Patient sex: F
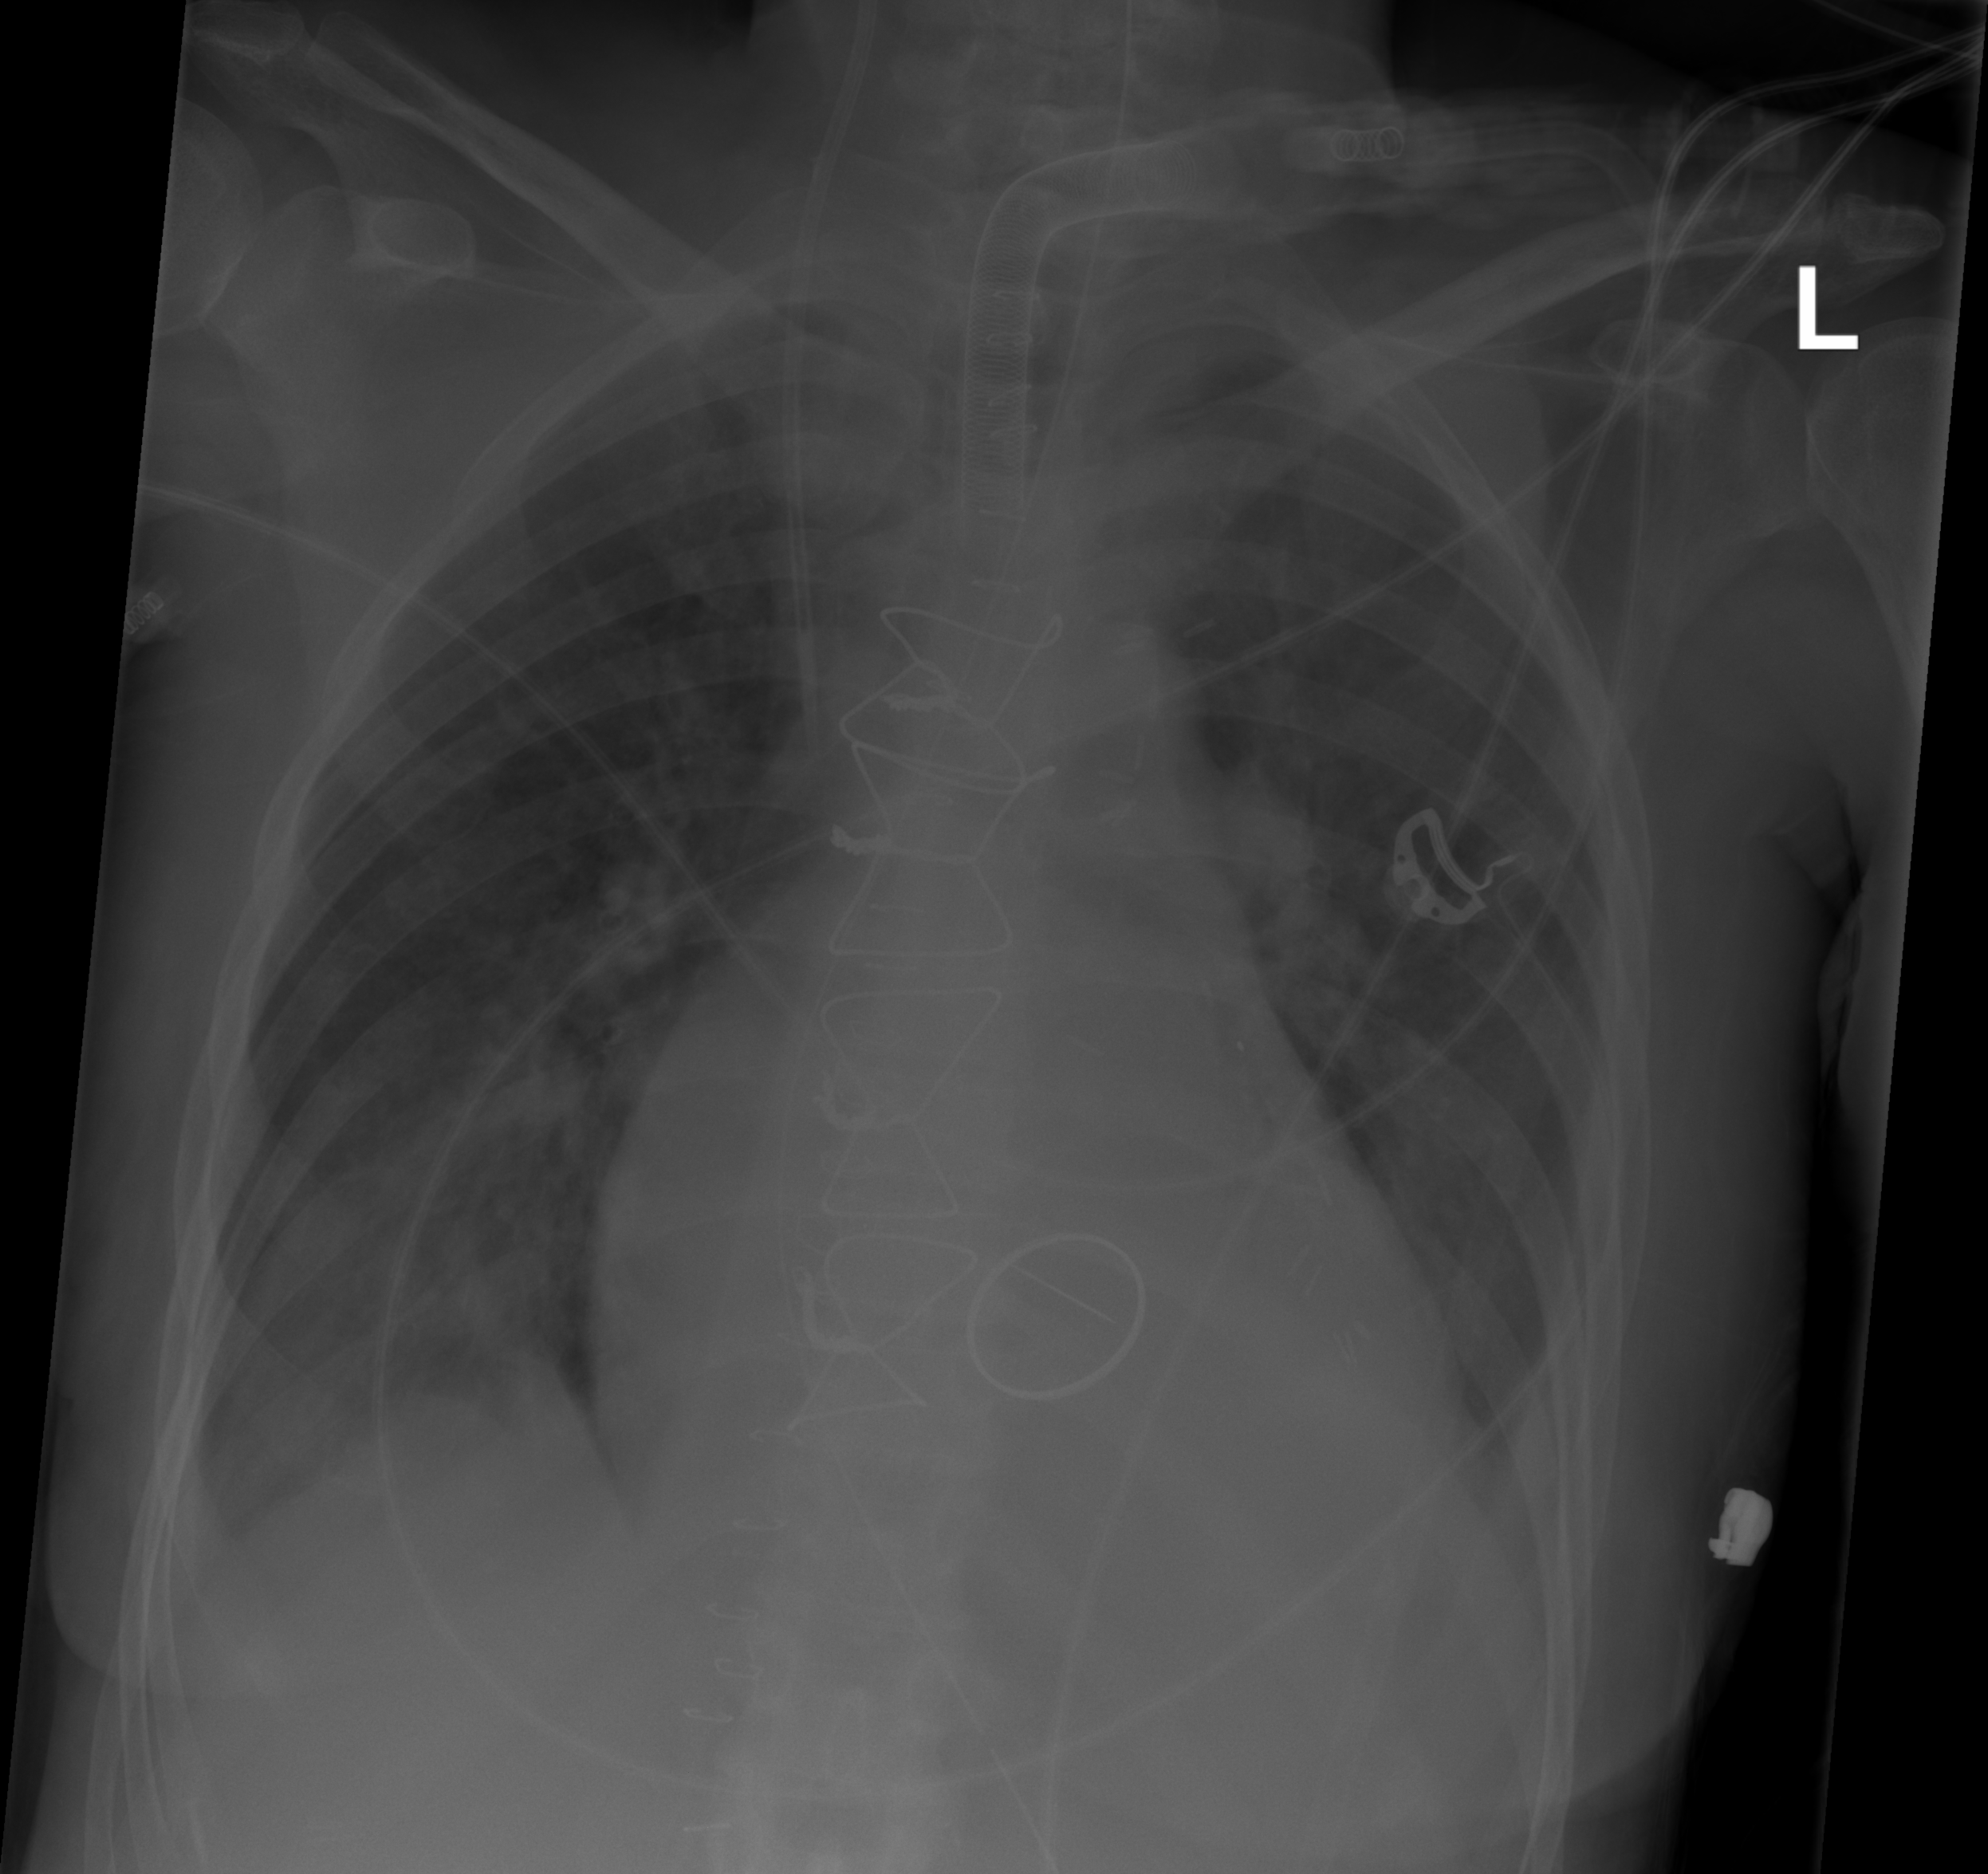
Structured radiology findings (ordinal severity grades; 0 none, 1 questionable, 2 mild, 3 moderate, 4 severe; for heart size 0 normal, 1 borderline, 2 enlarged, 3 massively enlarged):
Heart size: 2
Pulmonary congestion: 0
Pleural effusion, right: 0
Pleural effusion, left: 0
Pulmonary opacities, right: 0
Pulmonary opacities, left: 2
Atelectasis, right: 1
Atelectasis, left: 1